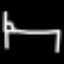
Label: bed